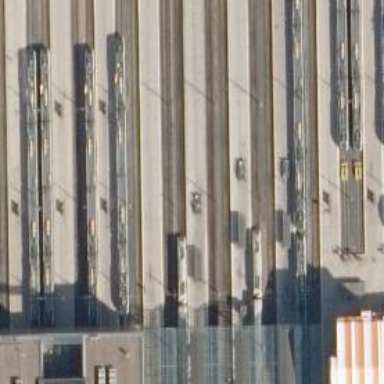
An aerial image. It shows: Railway signal.